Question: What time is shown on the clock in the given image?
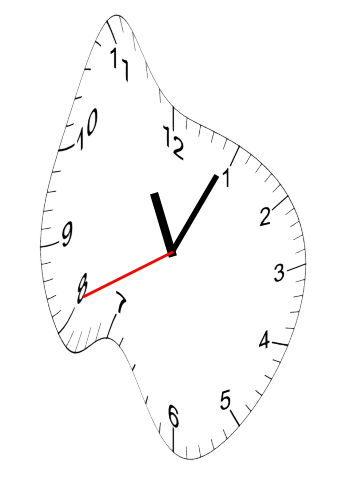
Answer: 11:04:41